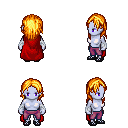
a pixel art fantasy rpg character, female body template, dark elf, purple skin, red cape, magenta pants, light blonde long hairstyle, white cloth bandages, ghillies, four views (front, back, left, right), 2x2 character sprite sheet, small pixel art, hard edges, no anti-aliasing